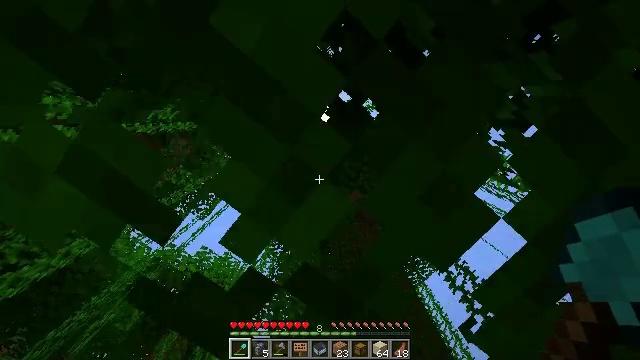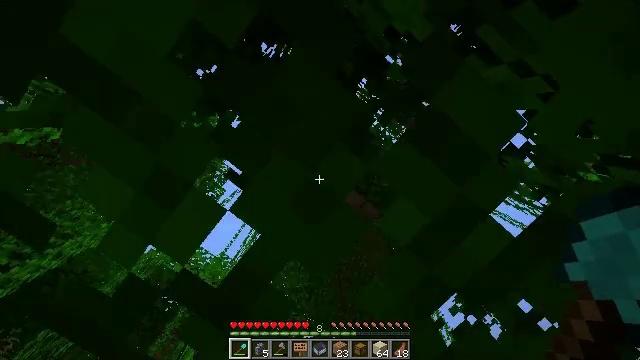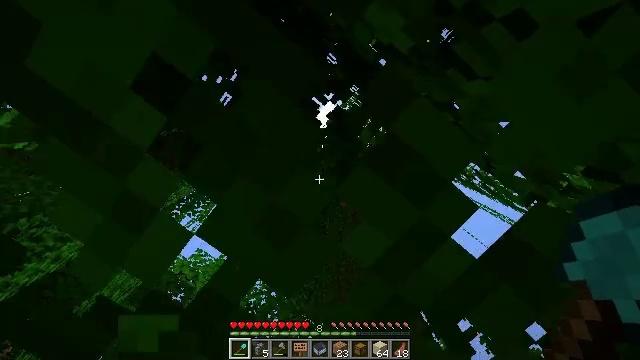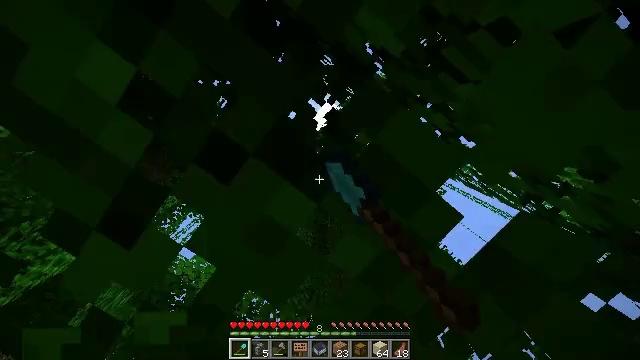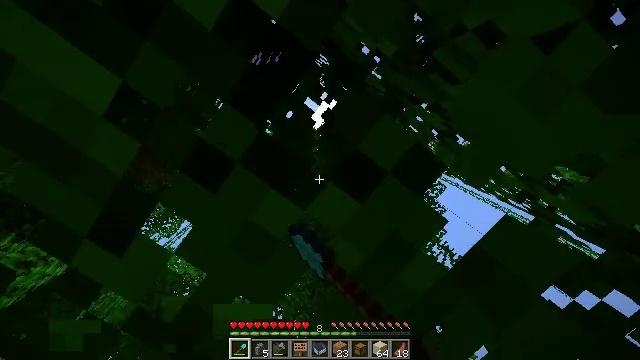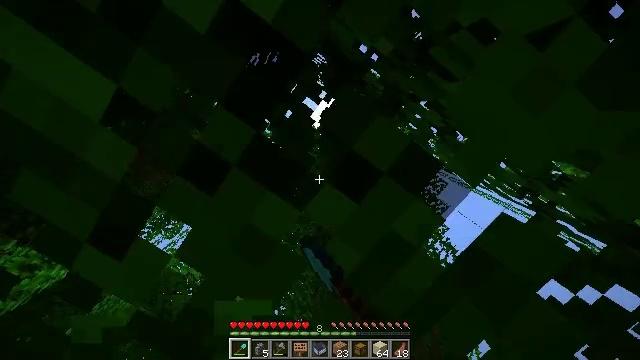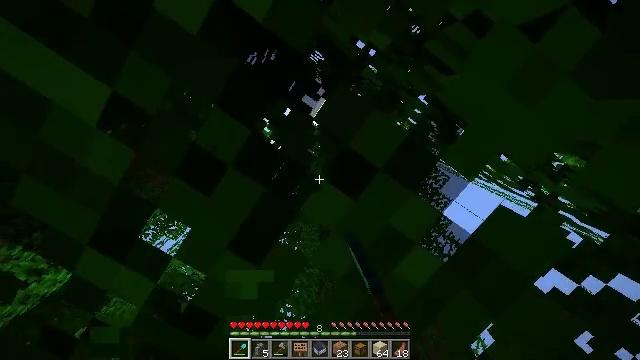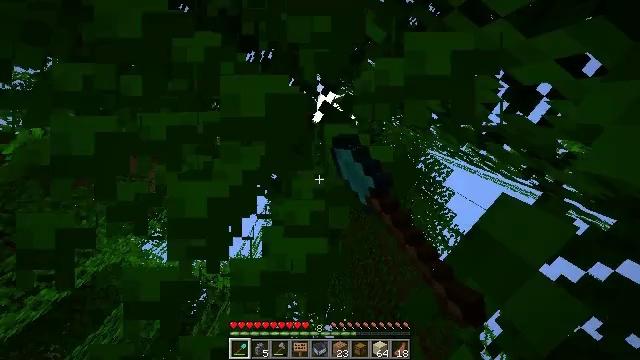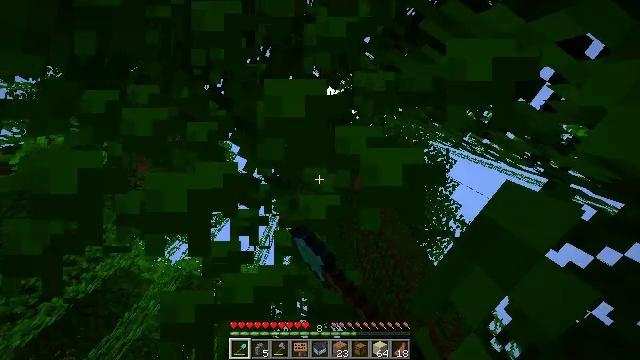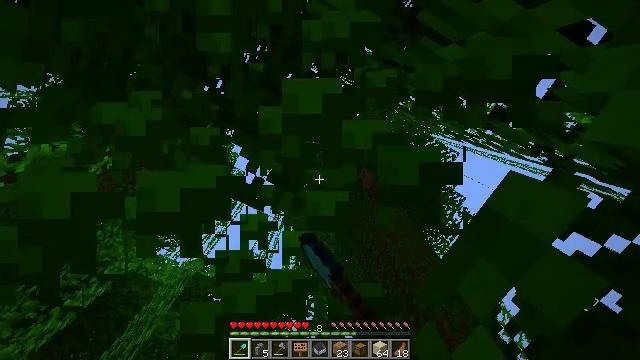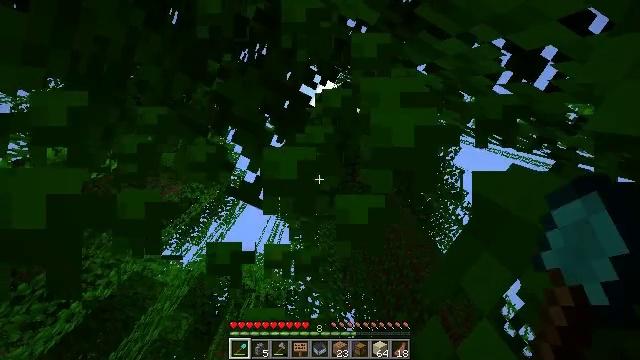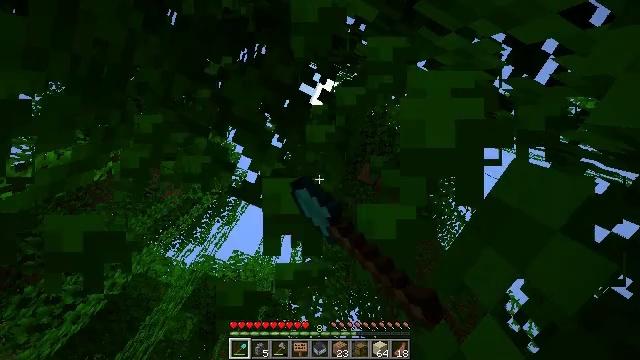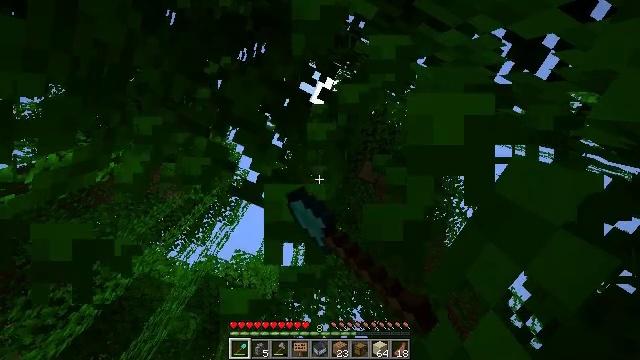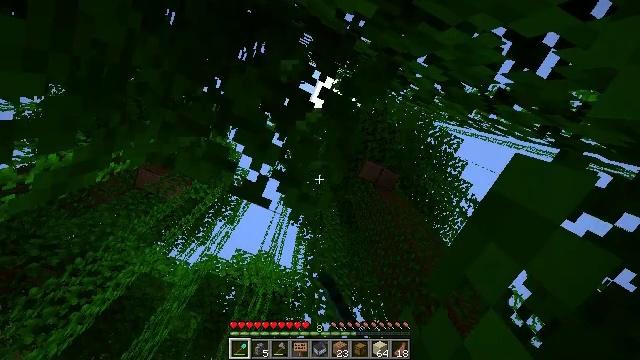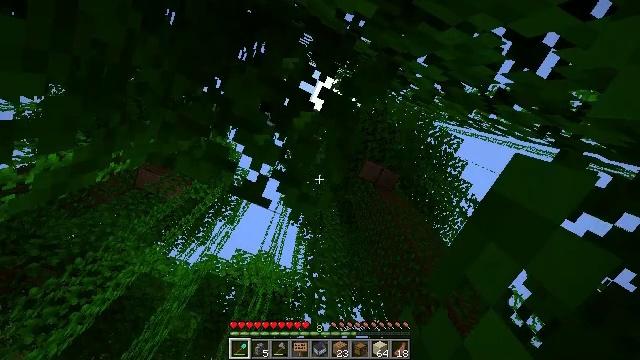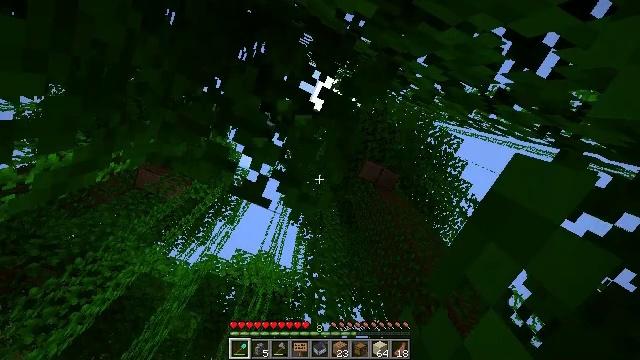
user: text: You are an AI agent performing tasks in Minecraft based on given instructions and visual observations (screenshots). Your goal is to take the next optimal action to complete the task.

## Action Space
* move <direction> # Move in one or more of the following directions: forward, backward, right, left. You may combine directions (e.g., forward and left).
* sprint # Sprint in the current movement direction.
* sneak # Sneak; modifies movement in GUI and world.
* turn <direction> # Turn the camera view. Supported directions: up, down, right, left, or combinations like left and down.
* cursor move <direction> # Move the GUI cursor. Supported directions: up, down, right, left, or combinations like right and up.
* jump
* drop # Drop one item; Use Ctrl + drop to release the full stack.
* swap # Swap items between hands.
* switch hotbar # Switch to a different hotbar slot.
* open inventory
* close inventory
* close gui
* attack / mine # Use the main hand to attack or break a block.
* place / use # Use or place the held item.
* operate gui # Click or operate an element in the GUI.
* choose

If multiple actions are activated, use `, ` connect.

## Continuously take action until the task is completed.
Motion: motion action
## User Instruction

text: Collect some oak leaves.
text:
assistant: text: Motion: move right
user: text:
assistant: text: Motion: attack / mine
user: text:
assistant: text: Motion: attack / mine
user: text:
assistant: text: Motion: attack / mine
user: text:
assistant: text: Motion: turn left, attack / mine
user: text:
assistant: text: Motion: turn left, attack / mine
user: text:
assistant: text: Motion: turn left, attack / mine
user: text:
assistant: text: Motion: turn left, attack / mine
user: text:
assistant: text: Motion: turn left, attack / mine
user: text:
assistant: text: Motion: turn left, attack / mine
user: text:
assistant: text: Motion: turn left, attack / mine
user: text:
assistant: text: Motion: attack / mine
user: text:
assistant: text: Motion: attack / mine
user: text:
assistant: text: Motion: attack / mine
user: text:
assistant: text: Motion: attack / mine
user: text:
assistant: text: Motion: attack / mine
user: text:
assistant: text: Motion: attack / mine
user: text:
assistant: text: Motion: attack / mine
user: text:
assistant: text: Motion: attack / mine
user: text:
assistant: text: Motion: move forward, turn down, attack / mine
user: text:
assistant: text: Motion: move forward, turn left and down
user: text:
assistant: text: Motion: move forward, turn left and down, jump
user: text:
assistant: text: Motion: move forward, turn down, jump
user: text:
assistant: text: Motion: jump